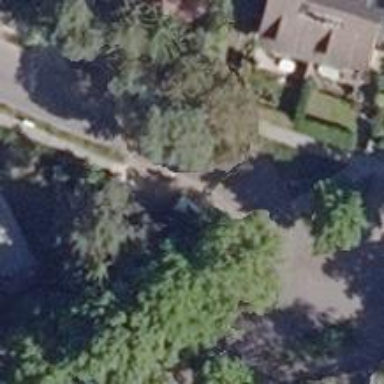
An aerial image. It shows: Residential road with asphalt surface. Both sides have sidewalks.